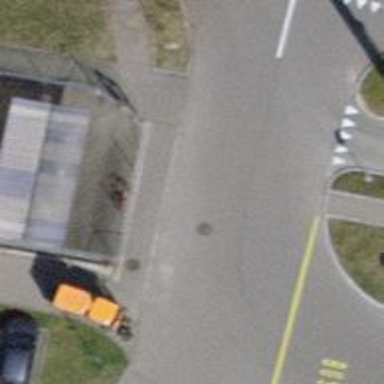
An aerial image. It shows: Asphalt sidewalk along the footway.